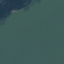
Land use / land cover: SeaLake